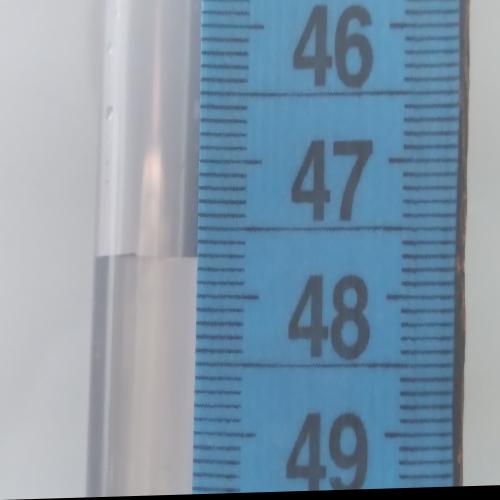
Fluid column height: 47.7 cm